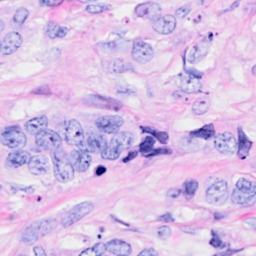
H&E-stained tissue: Breast